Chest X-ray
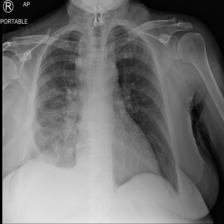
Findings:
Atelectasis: negative
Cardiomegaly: negative
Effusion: negative
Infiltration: negative
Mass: negative
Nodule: negative
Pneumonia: negative
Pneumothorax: negative
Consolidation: negative
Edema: negative
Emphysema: negative
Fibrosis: negative
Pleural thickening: negative
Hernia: negative